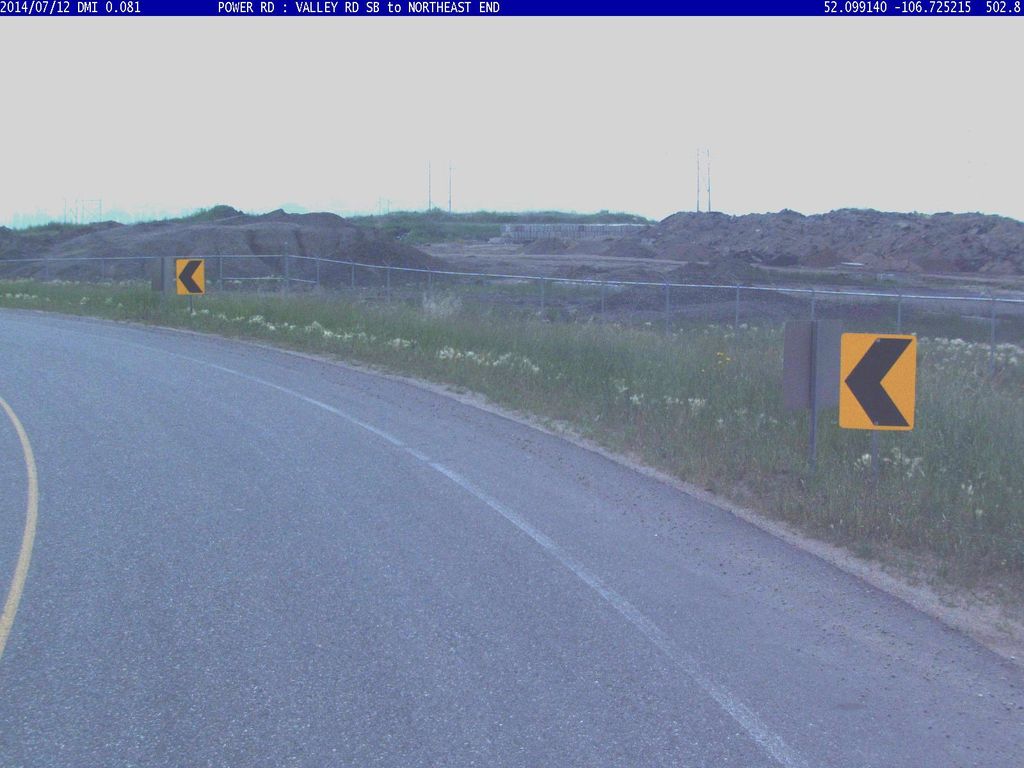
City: saskatoon